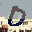
Label: 0